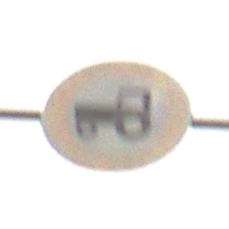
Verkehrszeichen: VerbotKraftfahrzeugeZuegeNichtSchneller25
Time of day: Midday
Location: Outdoor (Nature)
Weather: Overcast
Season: NotSpecified
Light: Natural